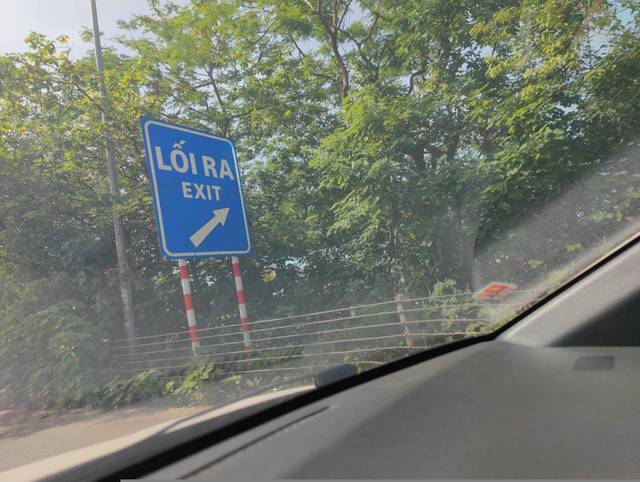
Region: Vietnam
Coordinates: 21.003, 105.778